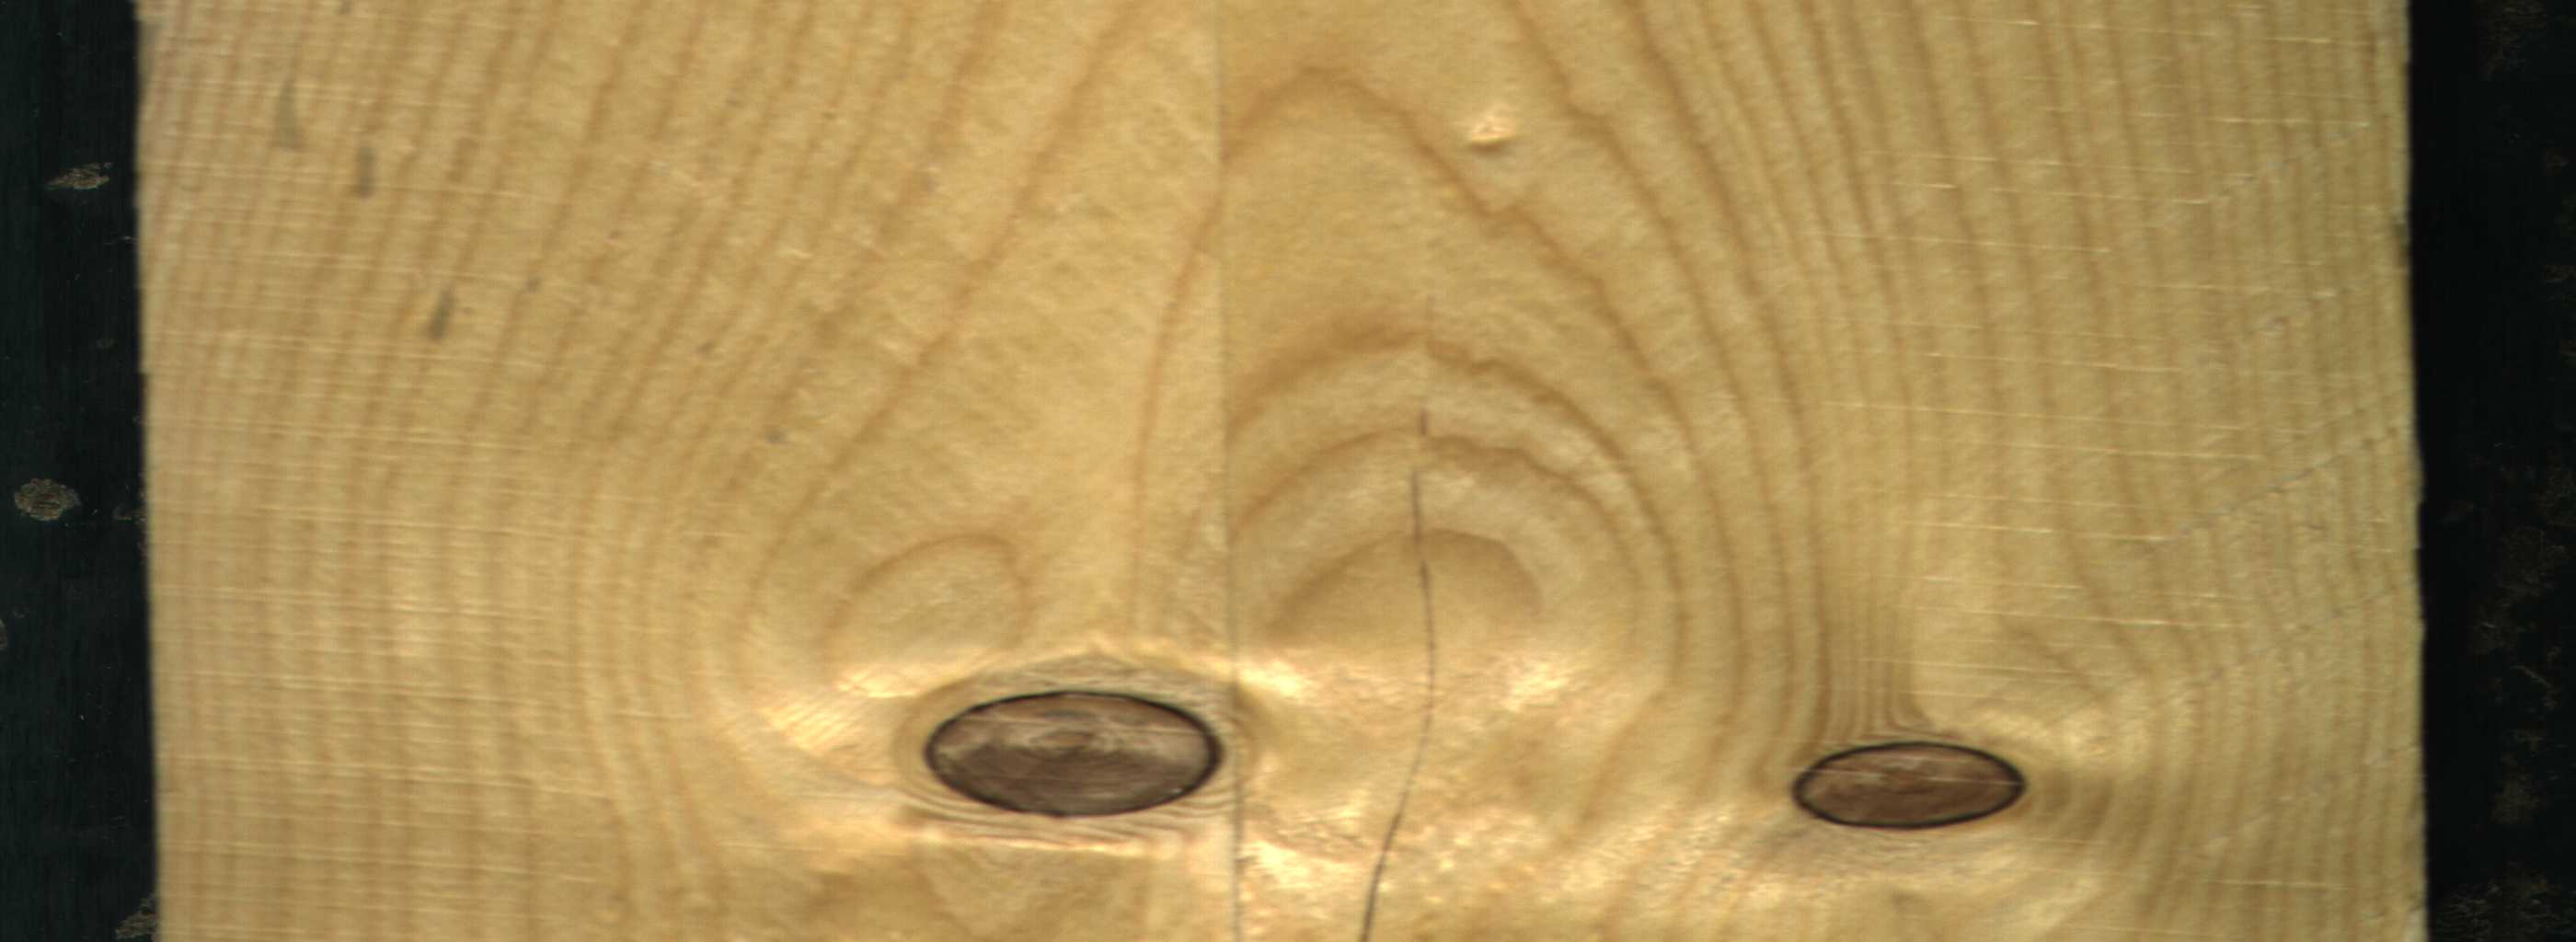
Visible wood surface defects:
Crack
Dead_Knot
Dead_Knot